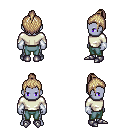
a pixel art fantasy rpg character, male body template, dark elf, purple skin, white long-sleeve shirt, teal pants, white blonde short topknot hairstyle, white cloth bracers, metal boots, four views (front, back, left, right), 2x2 character sprite sheet, small pixel art, hard edges, no anti-aliasing